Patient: sex M, age 62
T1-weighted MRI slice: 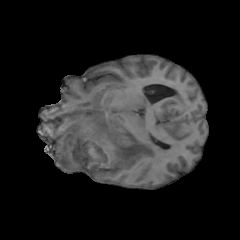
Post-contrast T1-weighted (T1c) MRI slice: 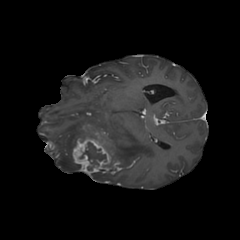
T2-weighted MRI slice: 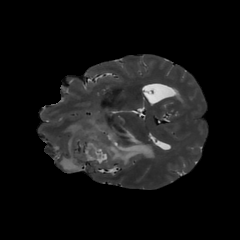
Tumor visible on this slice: yes
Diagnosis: Glioblastoma, IDH-wildtype
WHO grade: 4